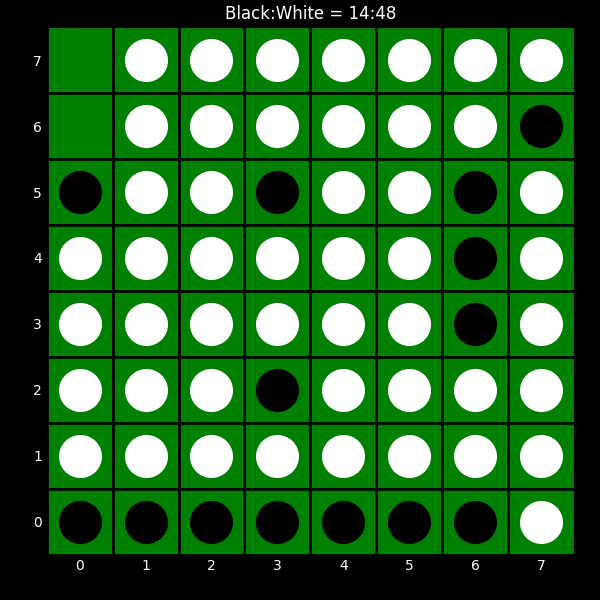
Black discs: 14
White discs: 48